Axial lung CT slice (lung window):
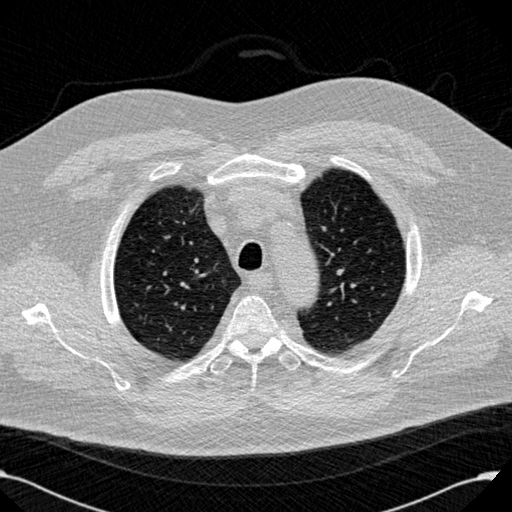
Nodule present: no